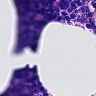
Metastatic tissue present: no